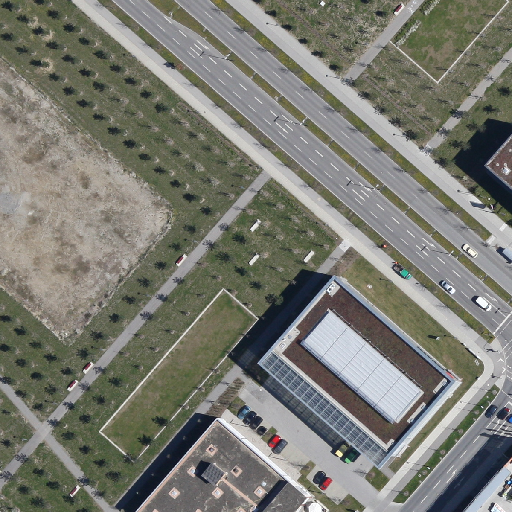
Referring expression: paved road along with tree